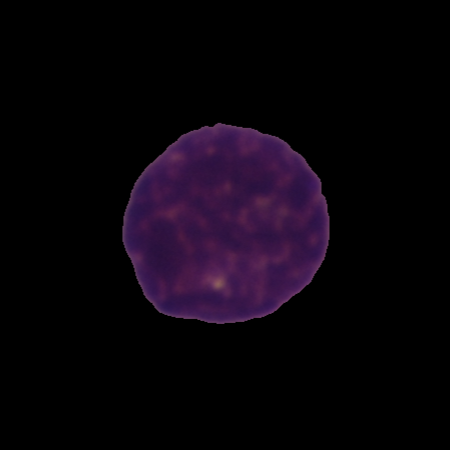
Label: healthy